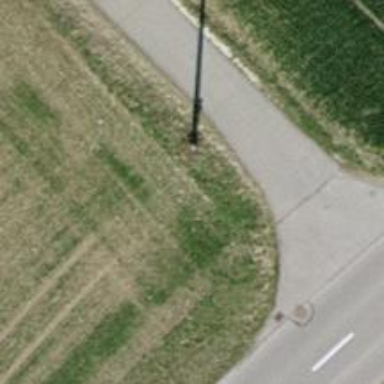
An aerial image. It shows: Concrete power pole.